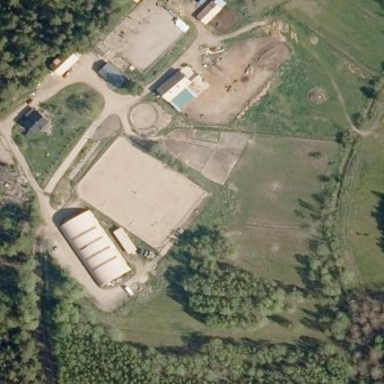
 specifically for equestrian activities such as horse riding."